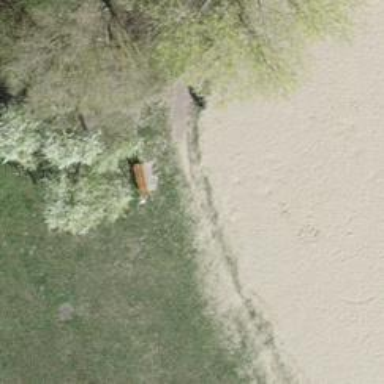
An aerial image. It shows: Bench.